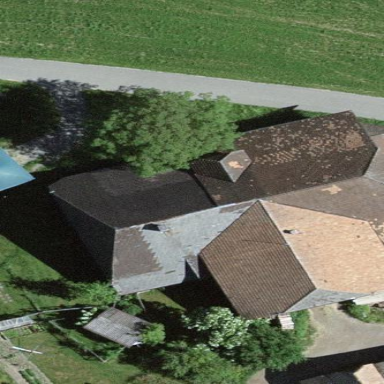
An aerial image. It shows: Farm building.